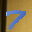
Label: 7